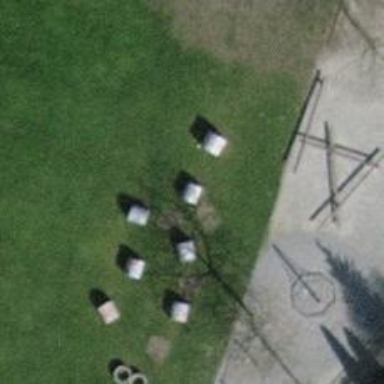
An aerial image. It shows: Playground featuring tunnel tube for children to play in.